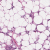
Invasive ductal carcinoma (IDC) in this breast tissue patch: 0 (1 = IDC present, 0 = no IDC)